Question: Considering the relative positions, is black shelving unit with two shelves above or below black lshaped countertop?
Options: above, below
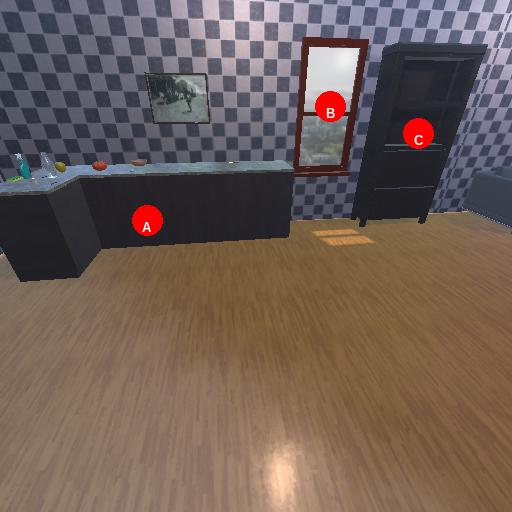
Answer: above